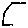
Label: hexagon